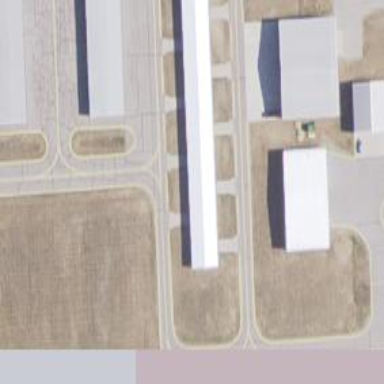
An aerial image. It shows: Image of taxiway at airport.